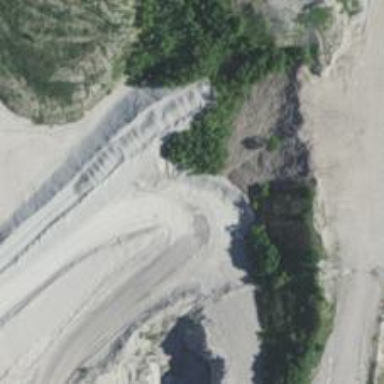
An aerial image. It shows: Quarry area.